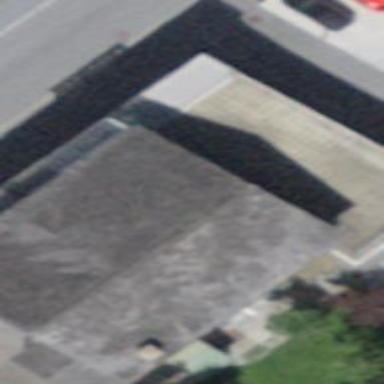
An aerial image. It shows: View of roof of building.